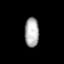
Tissue: prostate
Cell type: T cells
Senescence score: 0.2756
Nuclear area (px): 414
Mean DAPI intensity: 172.705